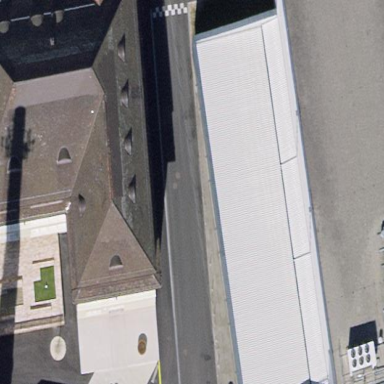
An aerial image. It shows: Building with flat roof painted in light gray.